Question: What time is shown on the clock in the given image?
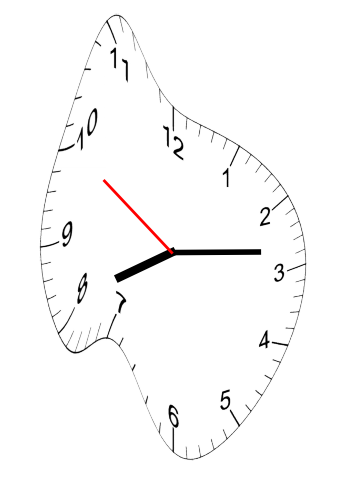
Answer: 08:13:50